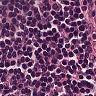
Metastatic tissue present: no